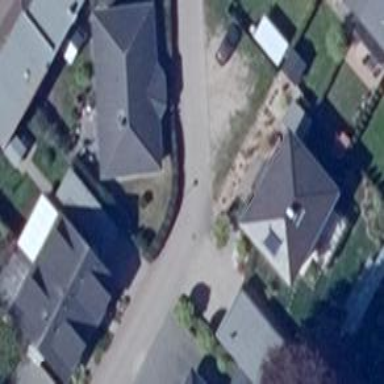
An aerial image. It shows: Living street.